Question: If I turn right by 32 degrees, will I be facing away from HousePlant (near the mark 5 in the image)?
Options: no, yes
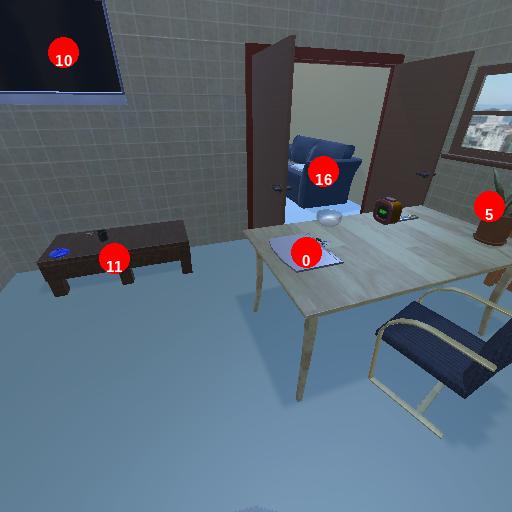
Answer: no